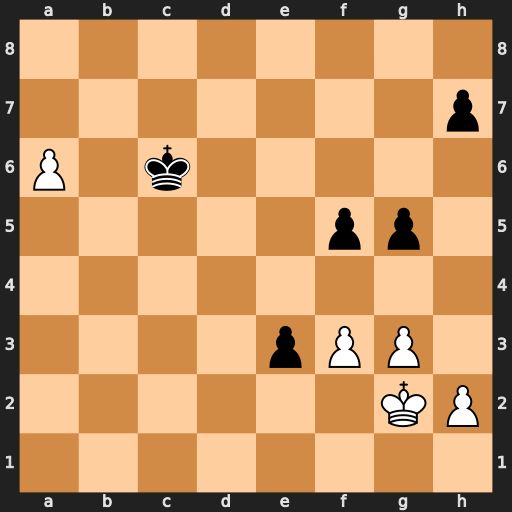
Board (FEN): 8/7p/P1k5/5pp1/8/4pPP1/6KP/8
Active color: w
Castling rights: -
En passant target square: -
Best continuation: f4 e2 Kf2